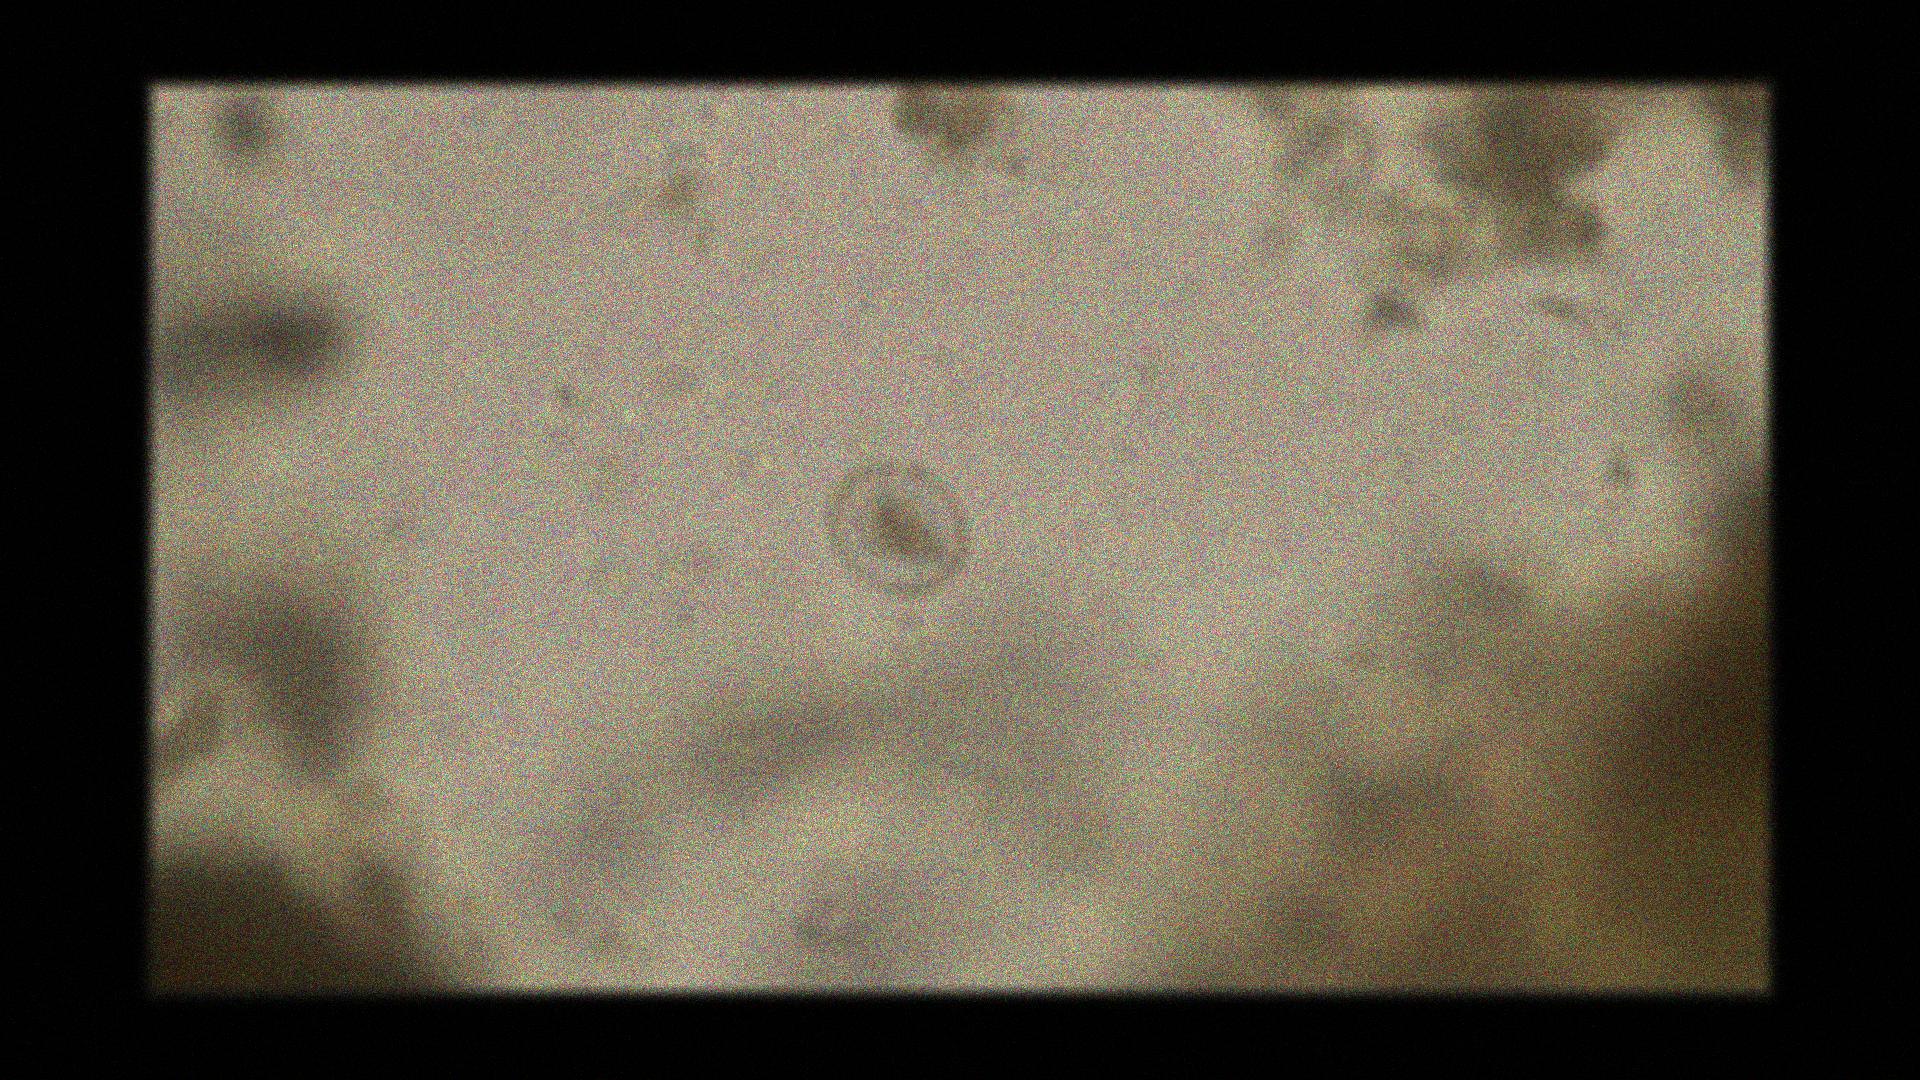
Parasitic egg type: Hymenolepis nana